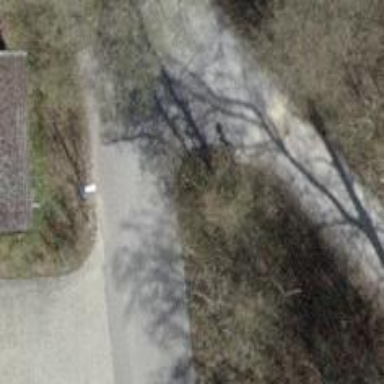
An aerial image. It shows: Brown bench.